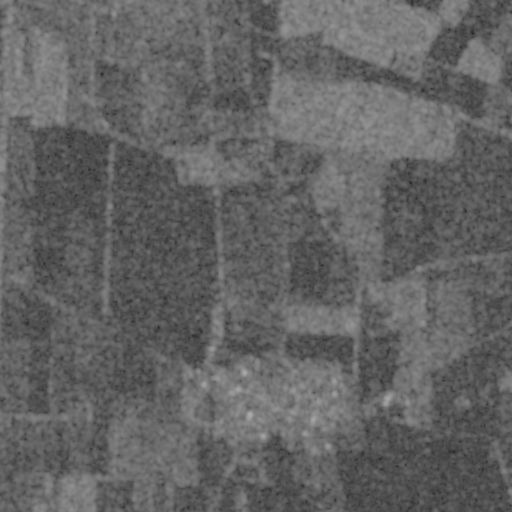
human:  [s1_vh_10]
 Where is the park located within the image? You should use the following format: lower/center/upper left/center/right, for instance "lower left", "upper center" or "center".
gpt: The park is located in the lower center of the image.
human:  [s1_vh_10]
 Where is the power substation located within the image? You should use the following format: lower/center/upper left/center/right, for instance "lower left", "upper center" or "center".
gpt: The power substation is located in the lower center of the image.
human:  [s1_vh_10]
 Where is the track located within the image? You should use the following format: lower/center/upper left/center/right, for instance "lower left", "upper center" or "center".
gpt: There is no track in the image.

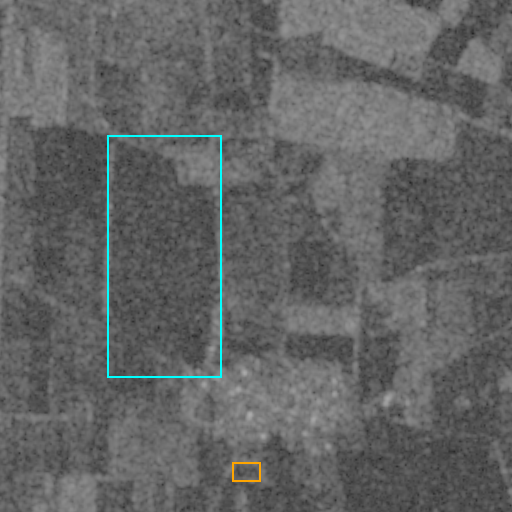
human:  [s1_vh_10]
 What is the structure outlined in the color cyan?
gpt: The structure outlined in cyan is a crop field.
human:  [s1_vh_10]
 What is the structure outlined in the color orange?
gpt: The structure outlined in orange is a park.
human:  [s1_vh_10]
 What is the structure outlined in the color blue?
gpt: There is no blue outline.